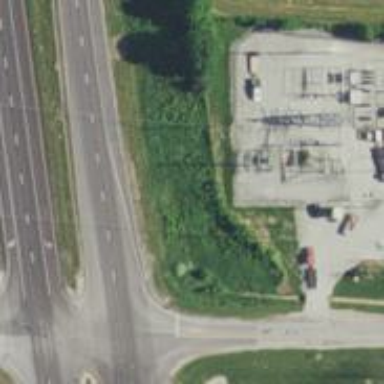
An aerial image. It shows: Power substation.